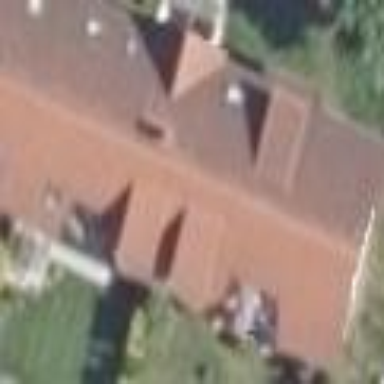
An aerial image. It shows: Terrace building.